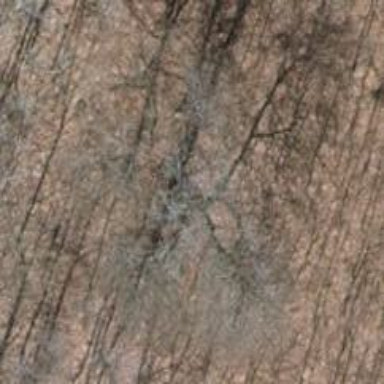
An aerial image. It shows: Deciduous broadleaved tree.